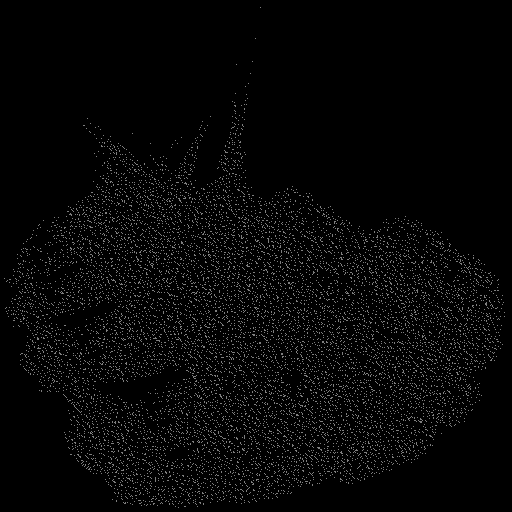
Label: broccoli